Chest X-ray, PA view. Patient: 38 years old, sex M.
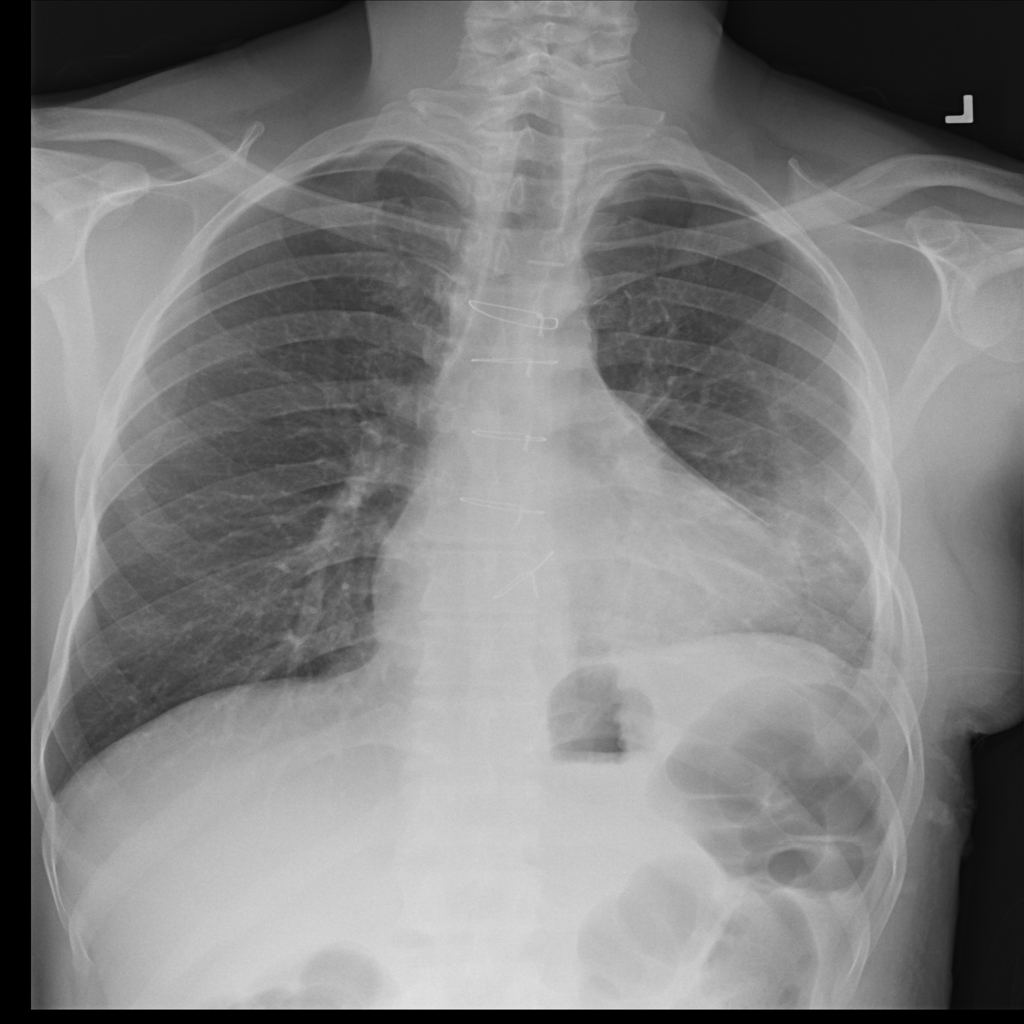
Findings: No Finding